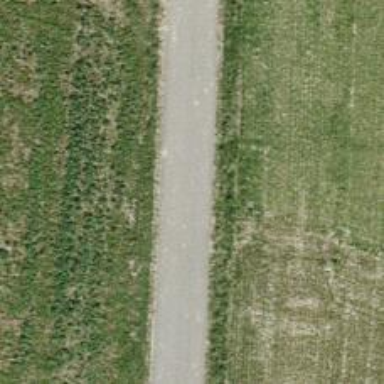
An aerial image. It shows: Unclassified asphalt road with grade1 tracktype.